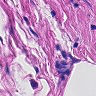
Metastatic tissue present: no